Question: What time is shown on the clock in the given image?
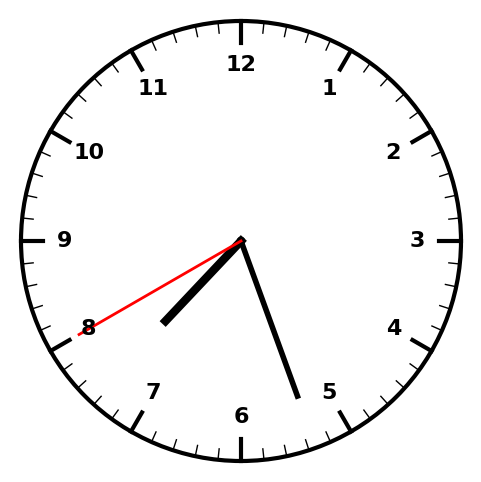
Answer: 07:26:40